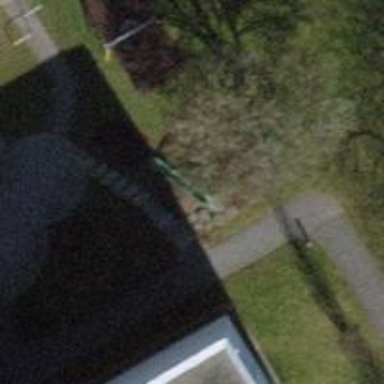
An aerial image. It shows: Playground with slide.